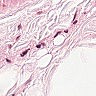
Metastatic tissue present: no